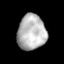
Tissue: lung
Cell type: Endothelial cells
Senescence score: 0.5417
Nuclear area (px): 978
Mean DAPI intensity: 183.56